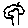
Label: tree